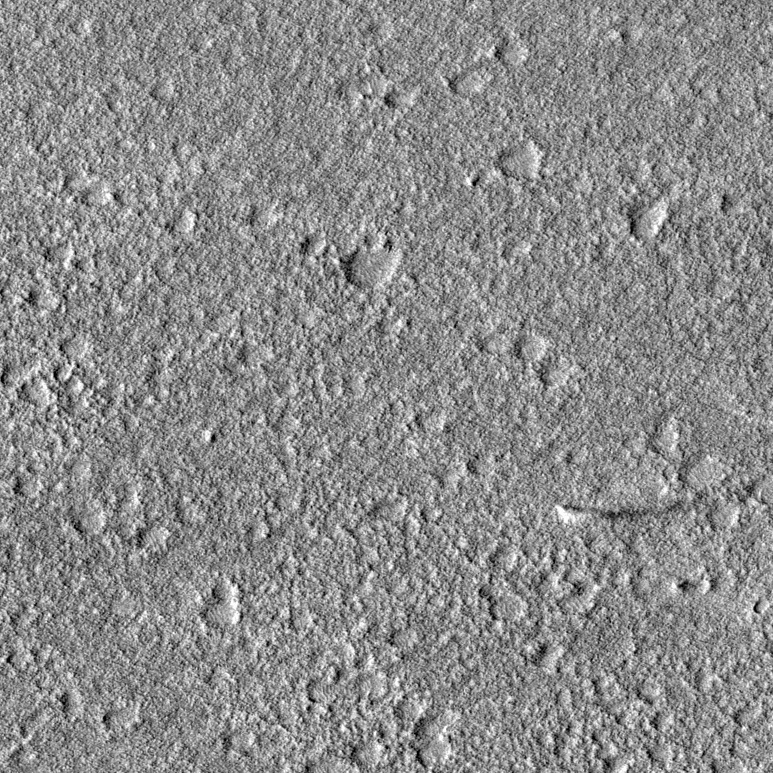
Label: dustdevil